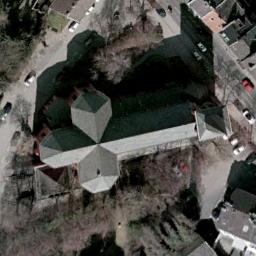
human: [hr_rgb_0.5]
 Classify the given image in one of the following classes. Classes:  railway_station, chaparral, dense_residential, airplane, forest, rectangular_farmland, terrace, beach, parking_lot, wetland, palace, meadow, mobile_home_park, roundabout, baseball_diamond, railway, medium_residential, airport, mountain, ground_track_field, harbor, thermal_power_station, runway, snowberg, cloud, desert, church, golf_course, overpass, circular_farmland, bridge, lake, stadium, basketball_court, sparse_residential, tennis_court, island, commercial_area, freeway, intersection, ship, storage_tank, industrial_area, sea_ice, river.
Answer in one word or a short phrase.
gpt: church